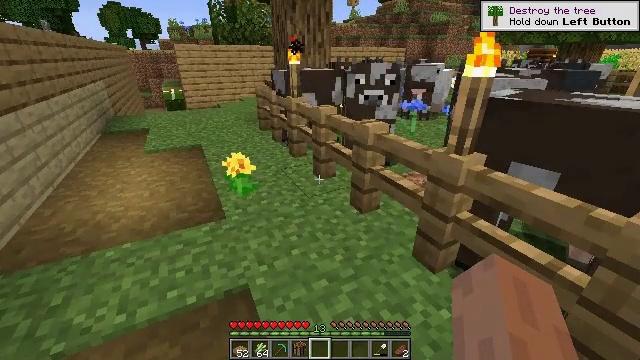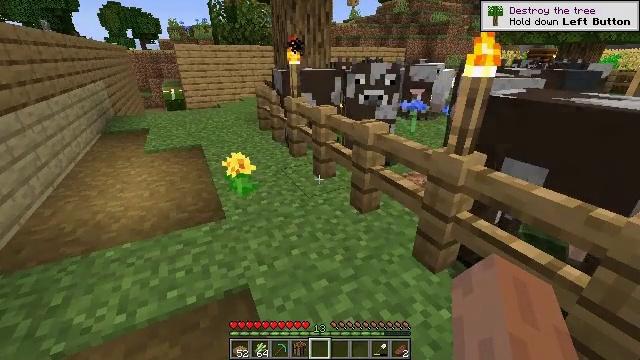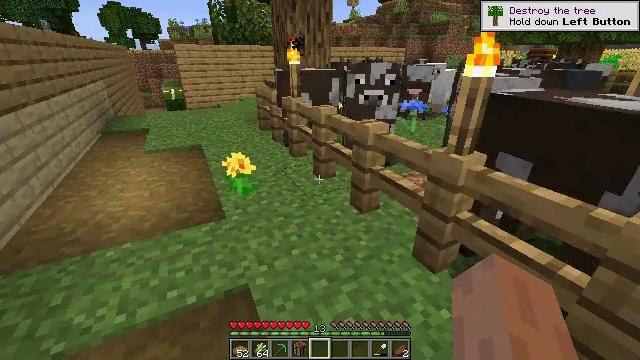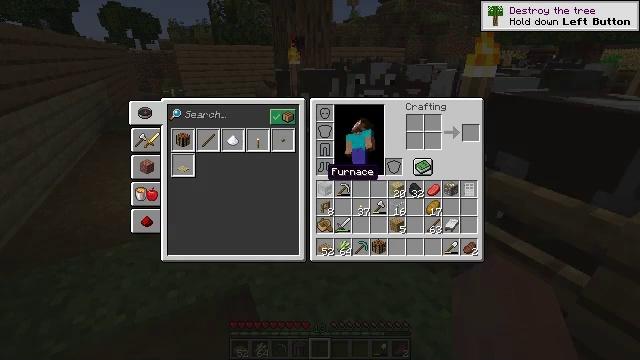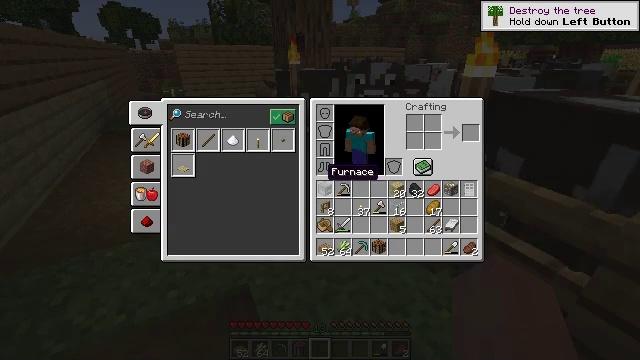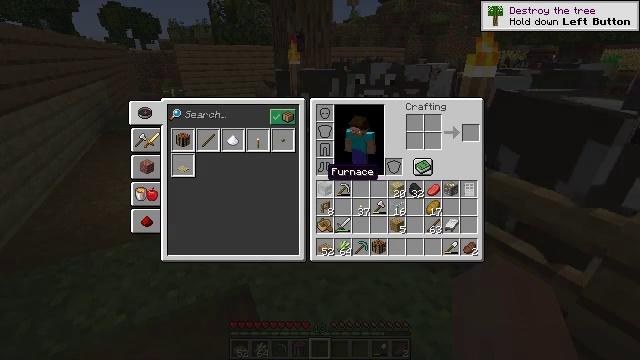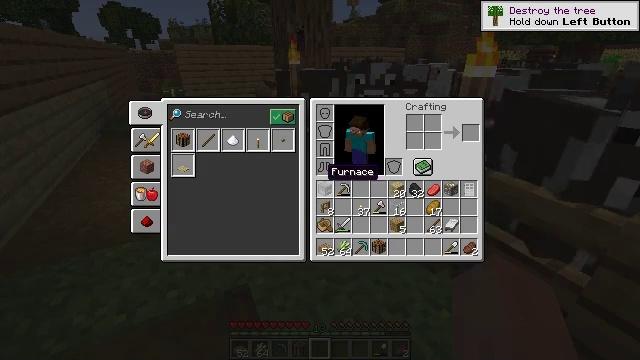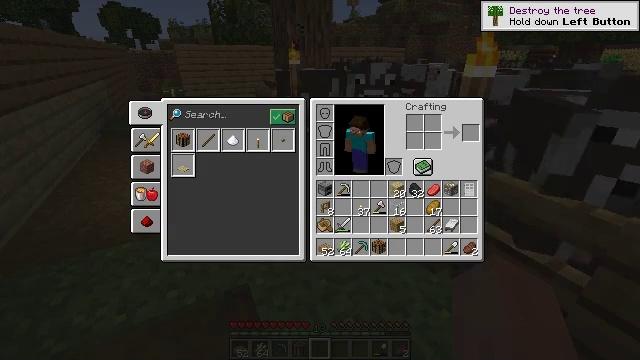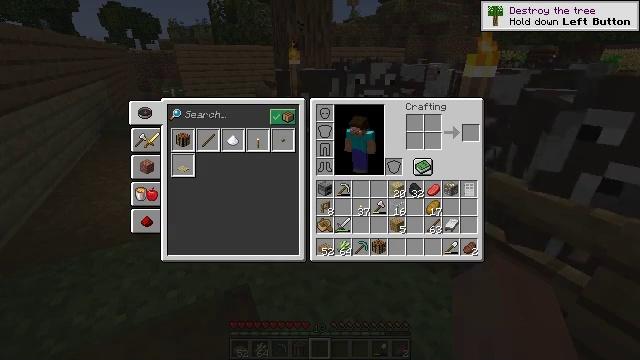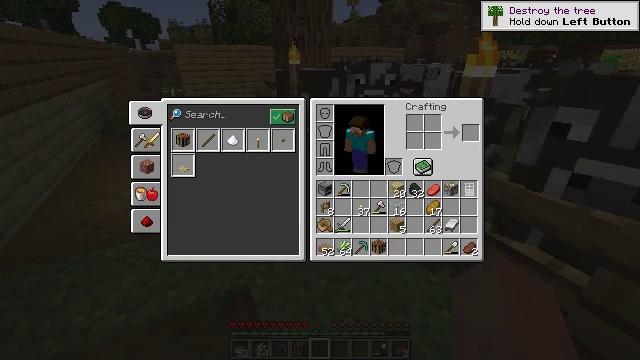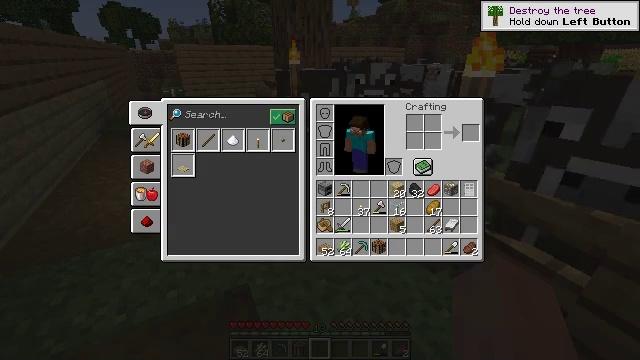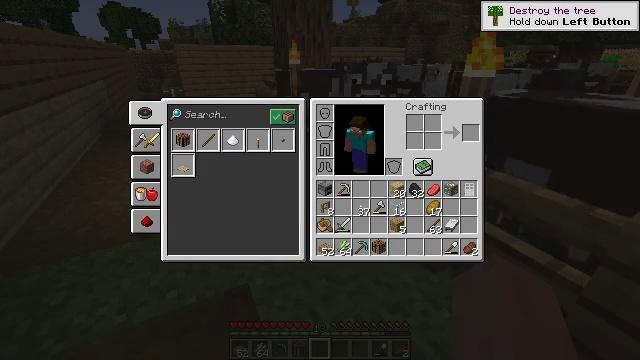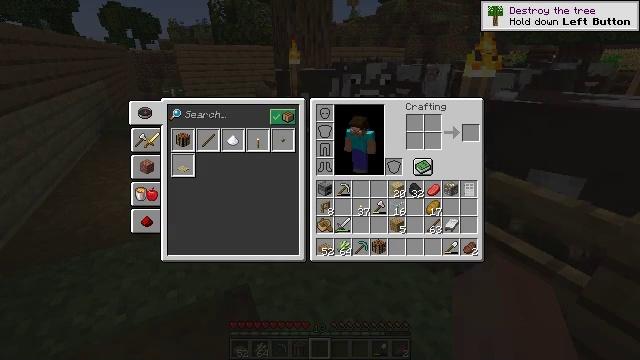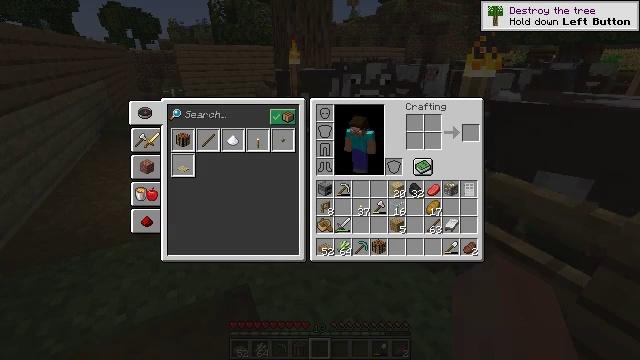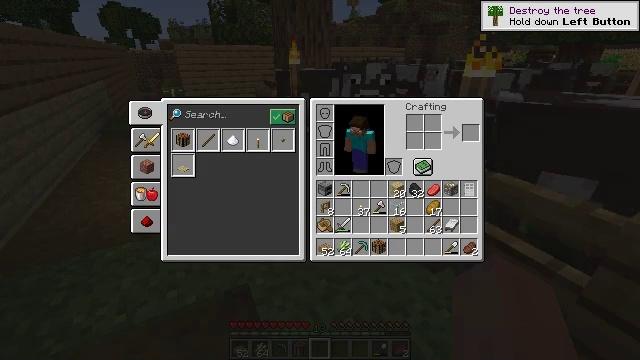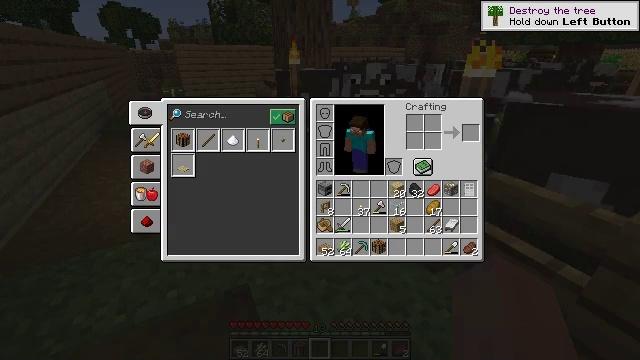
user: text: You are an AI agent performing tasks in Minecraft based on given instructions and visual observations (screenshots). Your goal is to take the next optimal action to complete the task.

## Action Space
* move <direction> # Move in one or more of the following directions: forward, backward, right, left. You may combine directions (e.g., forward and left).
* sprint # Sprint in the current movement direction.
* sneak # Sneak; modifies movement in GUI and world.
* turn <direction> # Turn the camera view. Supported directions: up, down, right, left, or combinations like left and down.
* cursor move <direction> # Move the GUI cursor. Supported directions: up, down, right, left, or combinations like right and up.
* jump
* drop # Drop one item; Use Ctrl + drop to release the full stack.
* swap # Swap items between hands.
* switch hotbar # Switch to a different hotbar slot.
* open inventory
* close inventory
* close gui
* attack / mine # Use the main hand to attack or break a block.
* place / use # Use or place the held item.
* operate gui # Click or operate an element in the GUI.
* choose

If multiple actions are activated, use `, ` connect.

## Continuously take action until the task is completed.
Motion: motion action
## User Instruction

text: Craft a white carpet.
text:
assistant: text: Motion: no_op
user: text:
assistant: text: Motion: no_op
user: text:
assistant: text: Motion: open inventory
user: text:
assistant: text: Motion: open inventory
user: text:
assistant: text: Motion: open inventory
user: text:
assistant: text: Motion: no_op
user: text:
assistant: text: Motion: no_op
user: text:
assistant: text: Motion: no_op
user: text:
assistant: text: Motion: no_op
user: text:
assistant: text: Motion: no_op
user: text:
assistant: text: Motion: no_op
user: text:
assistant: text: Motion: no_op
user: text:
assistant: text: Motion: no_op
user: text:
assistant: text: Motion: no_op
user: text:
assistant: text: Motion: no_op
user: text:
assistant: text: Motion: no_op
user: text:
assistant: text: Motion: no_op
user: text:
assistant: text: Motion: no_op
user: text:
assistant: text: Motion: no_op
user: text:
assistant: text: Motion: no_op
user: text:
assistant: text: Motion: no_op
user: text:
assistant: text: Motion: no_op
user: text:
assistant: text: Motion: no_op
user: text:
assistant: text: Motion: no_op
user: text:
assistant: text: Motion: no_op
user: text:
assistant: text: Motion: no_op
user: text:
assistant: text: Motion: no_op
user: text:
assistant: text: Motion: no_op
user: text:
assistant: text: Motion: no_op
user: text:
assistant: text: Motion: no_op